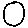
Label: circle